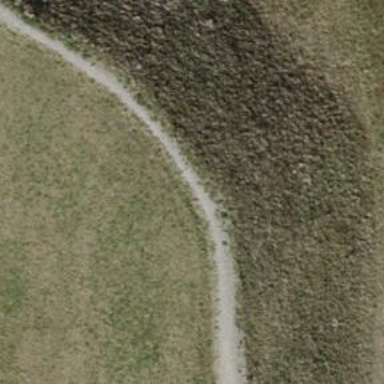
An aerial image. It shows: Footway with surface of pebblestone.